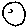
Label: moon